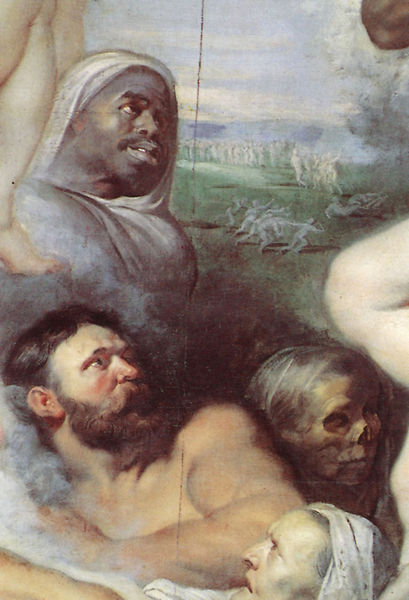
Titel: Großes Jüngstes Gericht
Künstler: Peter Paul Rubens
Institution: München, Bayrische Staatsgemäldesammlungen
Schlagwörter: gemälde, himmel, kampf, mann, nackt, weiß, wolken, aquarell, landschaft, menschen, frau, hell, hintergrund, köpfe, männer, ohr, profil, schwarz, rot, schleier, tuch, wiese, alt, bart, alte, augen, entsetzen, mensch, schädel, tot, toter, trauer, gewand, haare, liegen, backen, angst, schlacht, detail, läufer, laken, nackte, knie, neger, schwarze, scharz, tote, reihe, skelett, dunkelhäutig, sklave, grab, leichnam, mohr, sportler, fru, ttenkopf